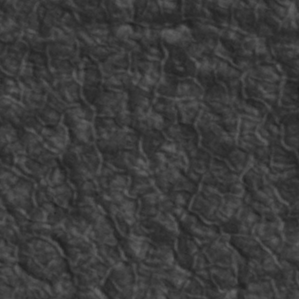
Label: non_frost